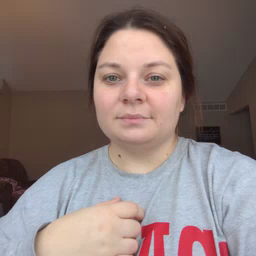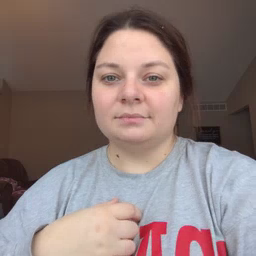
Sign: hate